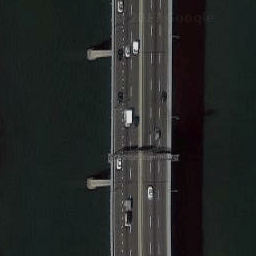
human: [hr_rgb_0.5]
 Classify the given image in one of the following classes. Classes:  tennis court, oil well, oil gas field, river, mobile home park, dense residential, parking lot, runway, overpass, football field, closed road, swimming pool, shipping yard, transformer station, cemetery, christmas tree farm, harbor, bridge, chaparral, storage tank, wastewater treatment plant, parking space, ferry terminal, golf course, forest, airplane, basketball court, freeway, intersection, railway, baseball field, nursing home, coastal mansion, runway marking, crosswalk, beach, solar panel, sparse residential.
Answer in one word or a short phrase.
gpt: bridge